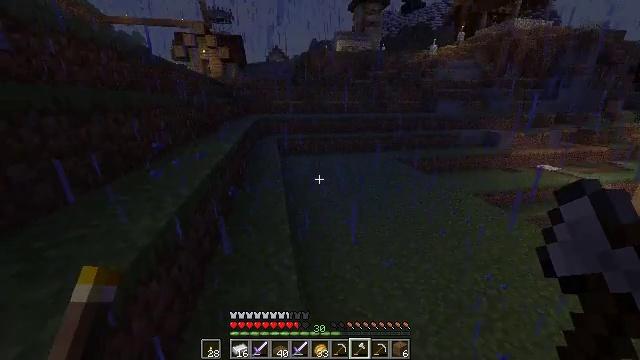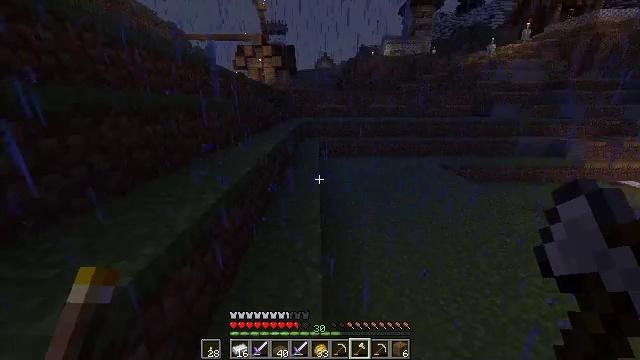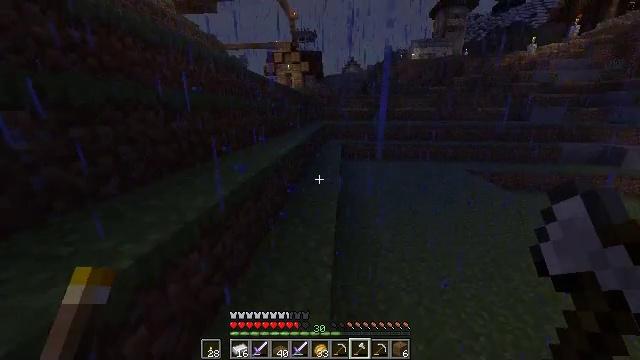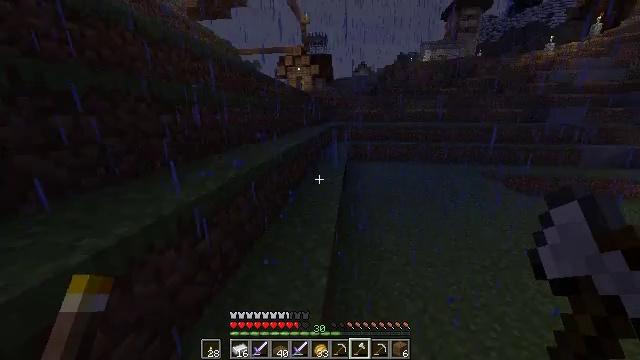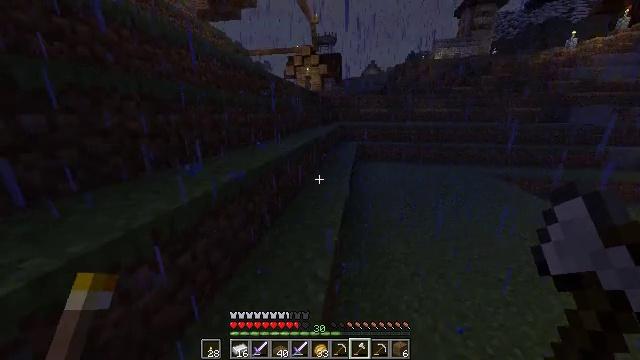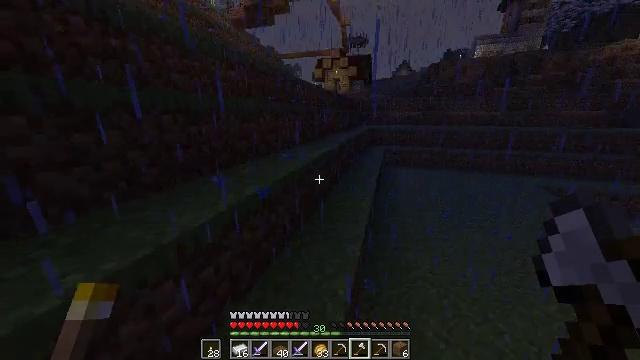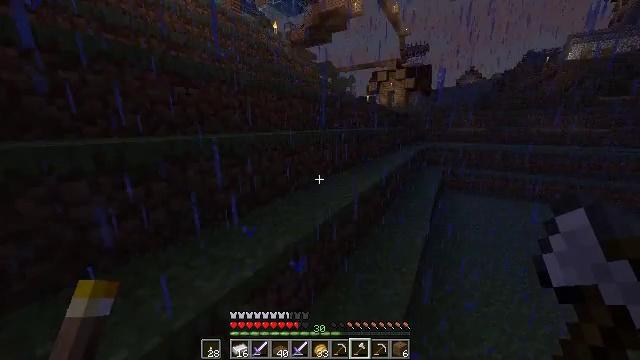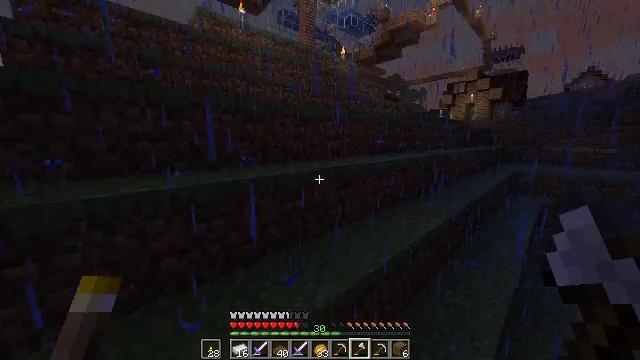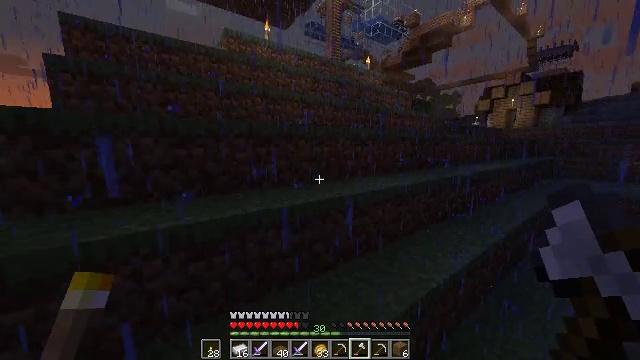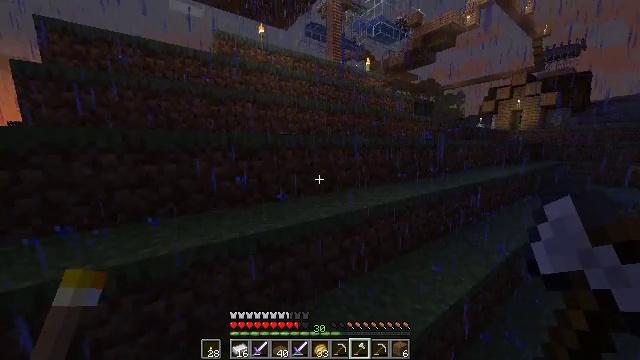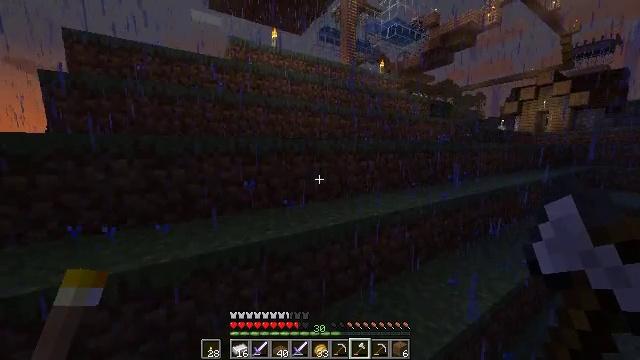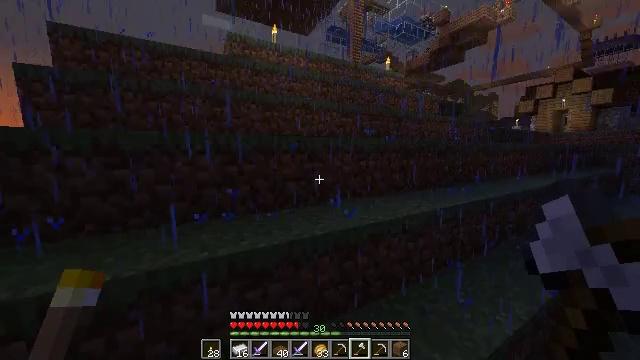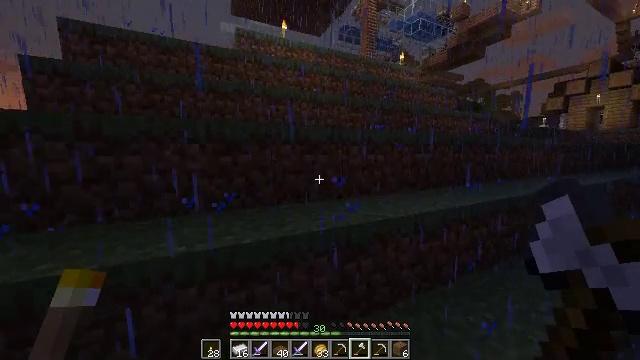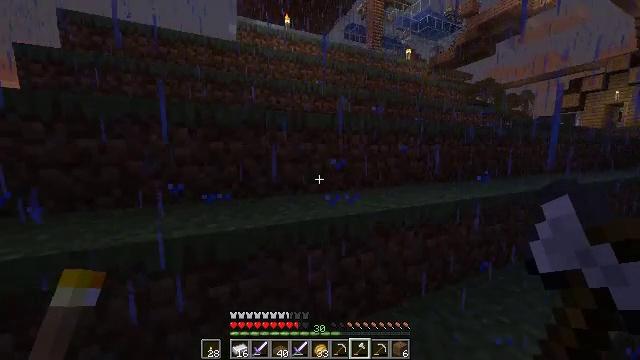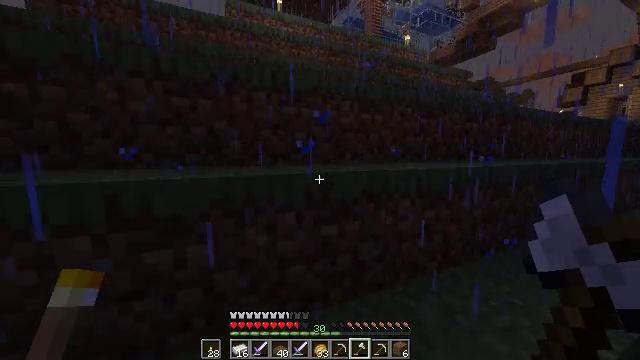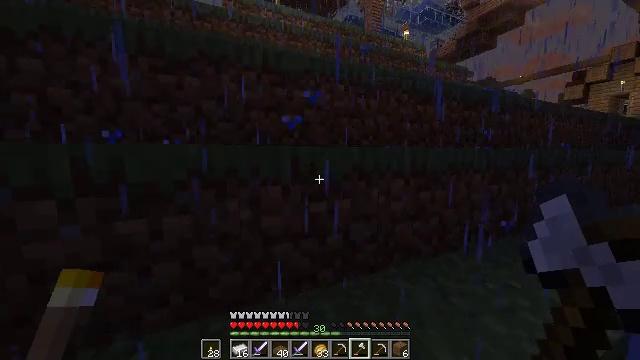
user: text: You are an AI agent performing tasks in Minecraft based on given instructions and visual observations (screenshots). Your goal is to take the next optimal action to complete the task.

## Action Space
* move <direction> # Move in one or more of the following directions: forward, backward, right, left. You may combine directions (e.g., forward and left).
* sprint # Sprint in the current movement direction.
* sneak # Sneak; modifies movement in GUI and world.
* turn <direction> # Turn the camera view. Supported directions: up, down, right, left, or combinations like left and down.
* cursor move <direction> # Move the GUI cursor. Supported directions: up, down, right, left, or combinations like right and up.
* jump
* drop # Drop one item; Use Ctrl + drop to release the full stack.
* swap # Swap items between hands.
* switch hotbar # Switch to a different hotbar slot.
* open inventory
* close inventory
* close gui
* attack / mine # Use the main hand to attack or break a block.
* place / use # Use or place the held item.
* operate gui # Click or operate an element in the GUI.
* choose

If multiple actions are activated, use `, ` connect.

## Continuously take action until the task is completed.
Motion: motion action
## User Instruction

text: Craft a grindstone.
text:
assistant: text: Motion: move forward, turn left, jump
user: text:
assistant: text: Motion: move forward, turn left, jump
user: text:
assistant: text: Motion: move forward, turn left, jump
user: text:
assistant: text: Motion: move forward, sprint, turn left, jump
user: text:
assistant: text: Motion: move forward, sprint, turn left, jump
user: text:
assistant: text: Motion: move forward, sprint, turn left and up, jump
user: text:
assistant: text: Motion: move forward, sprint, turn left and up, jump
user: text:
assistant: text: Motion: move forward, turn left and up, jump
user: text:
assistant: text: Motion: move forward, jump
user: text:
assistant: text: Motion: move forward, turn left, jump
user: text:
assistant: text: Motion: move forward, turn left, jump
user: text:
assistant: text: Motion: move forward, turn left, jump
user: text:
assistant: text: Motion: move forward, turn left, jump
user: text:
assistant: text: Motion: move forward, sprint, jump
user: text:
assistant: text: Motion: move forward, sprint, jump
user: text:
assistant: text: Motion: move forward, sprint, turn up, jump
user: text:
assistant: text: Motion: move forward, sprint, turn up, jump
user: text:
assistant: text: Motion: move forward, turn up, jump
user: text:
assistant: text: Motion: move forward, turn up, jump
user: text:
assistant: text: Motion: move forward, turn left and up, jump
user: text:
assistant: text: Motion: move forward, turn left and up, jump
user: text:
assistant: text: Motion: move forward, turn left and up, jump
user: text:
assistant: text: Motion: move forward, sprint, jump
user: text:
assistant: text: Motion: move forward, sprint, jump
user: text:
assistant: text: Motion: move forward, sprint, jump
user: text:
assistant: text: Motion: move forward, turn left, jump
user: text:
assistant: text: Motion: move forward, turn left, jump
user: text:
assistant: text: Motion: move forward, jump
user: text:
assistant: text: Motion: move forward, sprint, jump
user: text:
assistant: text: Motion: move forward, sprint, jump